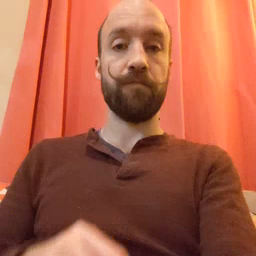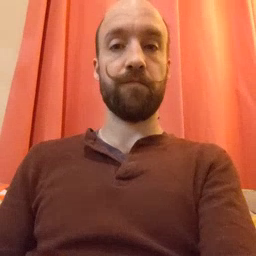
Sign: zipper